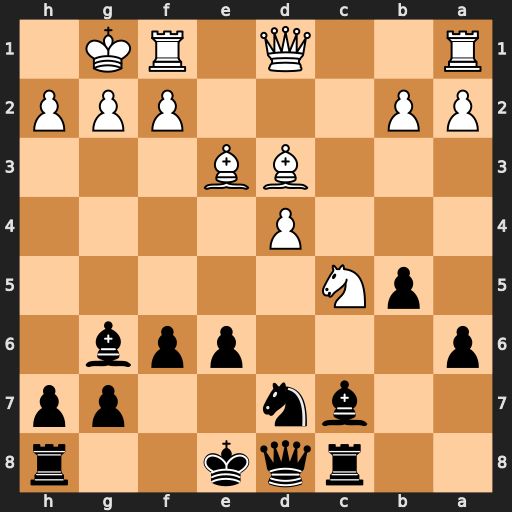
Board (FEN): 2rqk2r/2bn2pp/p3ppb1/1pN5/3P4/3BB3/PP3PPP/R2Q1RK1
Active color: b
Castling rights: k
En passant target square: -
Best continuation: Nxc5 Bxg6+ hxg6